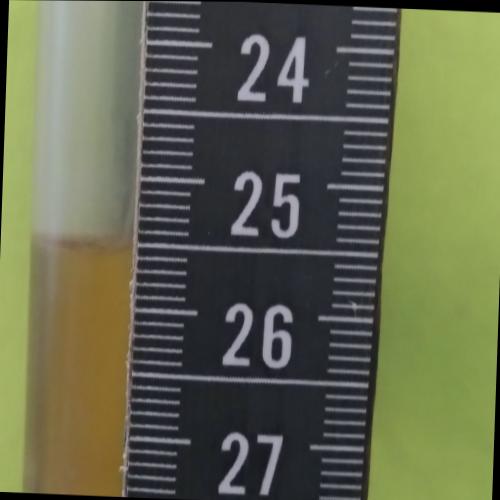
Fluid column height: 25.5 cm